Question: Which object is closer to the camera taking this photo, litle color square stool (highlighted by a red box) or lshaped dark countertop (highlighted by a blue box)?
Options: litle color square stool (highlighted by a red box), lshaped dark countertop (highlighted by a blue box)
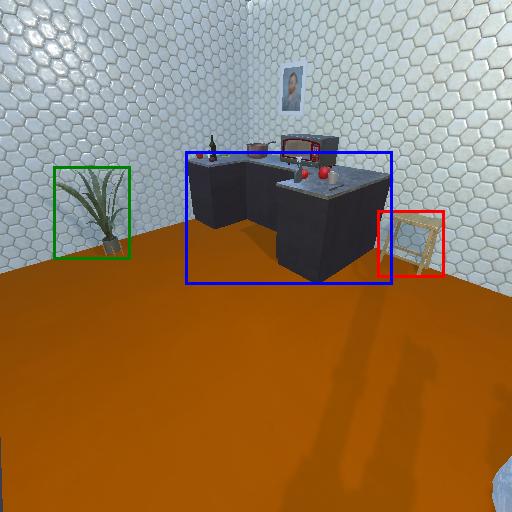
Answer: litle color square stool (highlighted by a red box)